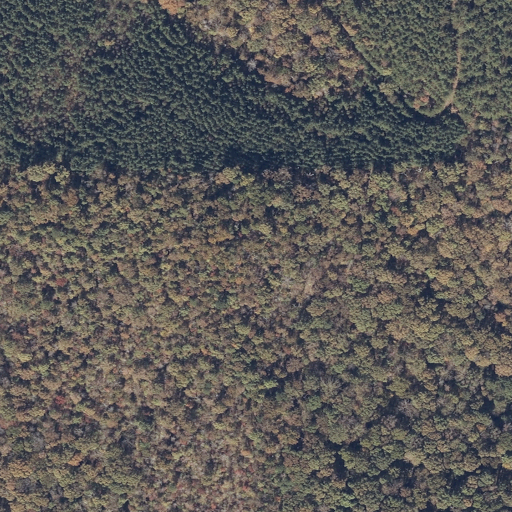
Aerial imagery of mountain in Alabama named Millfield Mountain containing deciduous forest and evergreen forest